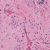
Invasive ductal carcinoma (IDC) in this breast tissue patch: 1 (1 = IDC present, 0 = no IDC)